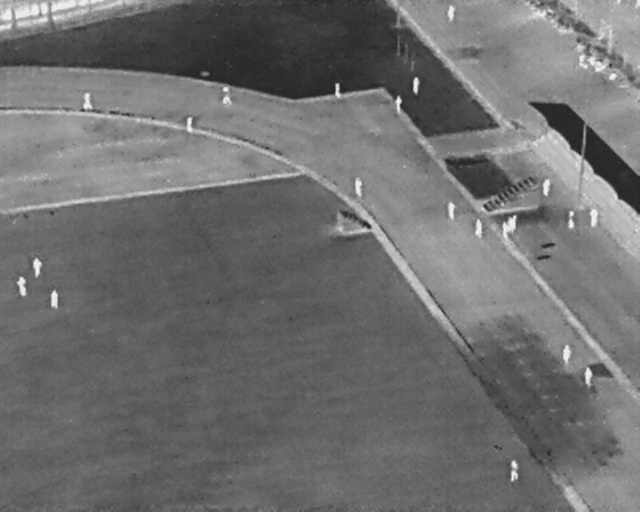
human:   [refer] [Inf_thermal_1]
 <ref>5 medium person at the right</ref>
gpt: <box>[[86, 68, 90, 70, 2], [83, 35, 86, 37, 2], [73, 43, 76, 45, 2], [69, 40, 72, 42, 2], [90, 41, 94, 43, 2]]</box>

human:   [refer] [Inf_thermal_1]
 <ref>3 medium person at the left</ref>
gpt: <box>[[4, 51, 7, 53, 2], [1, 54, 5, 57, 2], [6, 57, 9, 59, 2]]</box>

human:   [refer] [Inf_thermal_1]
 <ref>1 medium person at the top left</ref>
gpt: <box>[[12, 18, 15, 20, 2]]</box>

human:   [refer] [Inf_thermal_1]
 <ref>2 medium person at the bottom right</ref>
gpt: <box>[[78, 91, 82, 92, 2], [90, 72, 93, 74, 2]]</box>

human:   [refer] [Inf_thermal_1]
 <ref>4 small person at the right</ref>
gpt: <box>[[87, 42, 90, 43, 2], [77, 44, 80, 45, 2], [78, 43, 81, 44, 2], [79, 43, 81, 43, 2]]</box>

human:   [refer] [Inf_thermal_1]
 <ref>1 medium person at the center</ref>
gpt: <box>[[54, 35, 57, 37, 2]]</box>

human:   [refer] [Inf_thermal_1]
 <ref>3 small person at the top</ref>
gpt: <box>[[60, 19, 63, 20, 2], [63, 15, 66, 17, 2], [51, 16, 53, 18, 2]]</box>